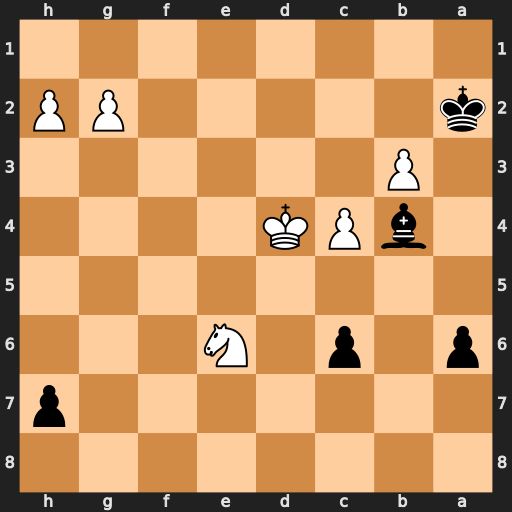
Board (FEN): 8/7p/p1p1N3/8/1bPK4/1P6/k5PP/8
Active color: b
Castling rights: -
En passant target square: -
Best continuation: Kxb3 Kd3 c5 Nc7 a5